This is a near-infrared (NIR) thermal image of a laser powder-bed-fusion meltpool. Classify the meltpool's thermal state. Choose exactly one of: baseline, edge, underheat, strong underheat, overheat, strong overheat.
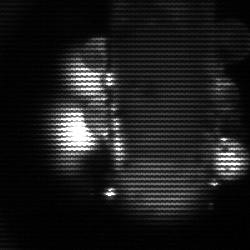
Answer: strong underheat